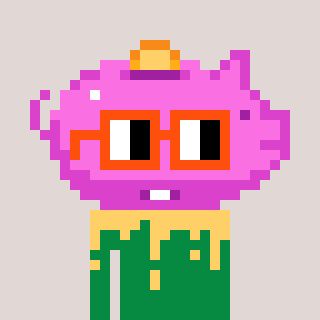
a pixel art character with square orange glasses, a piggybank-shaped head and a green-colored body on a warm background